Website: crate-barrel
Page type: payment
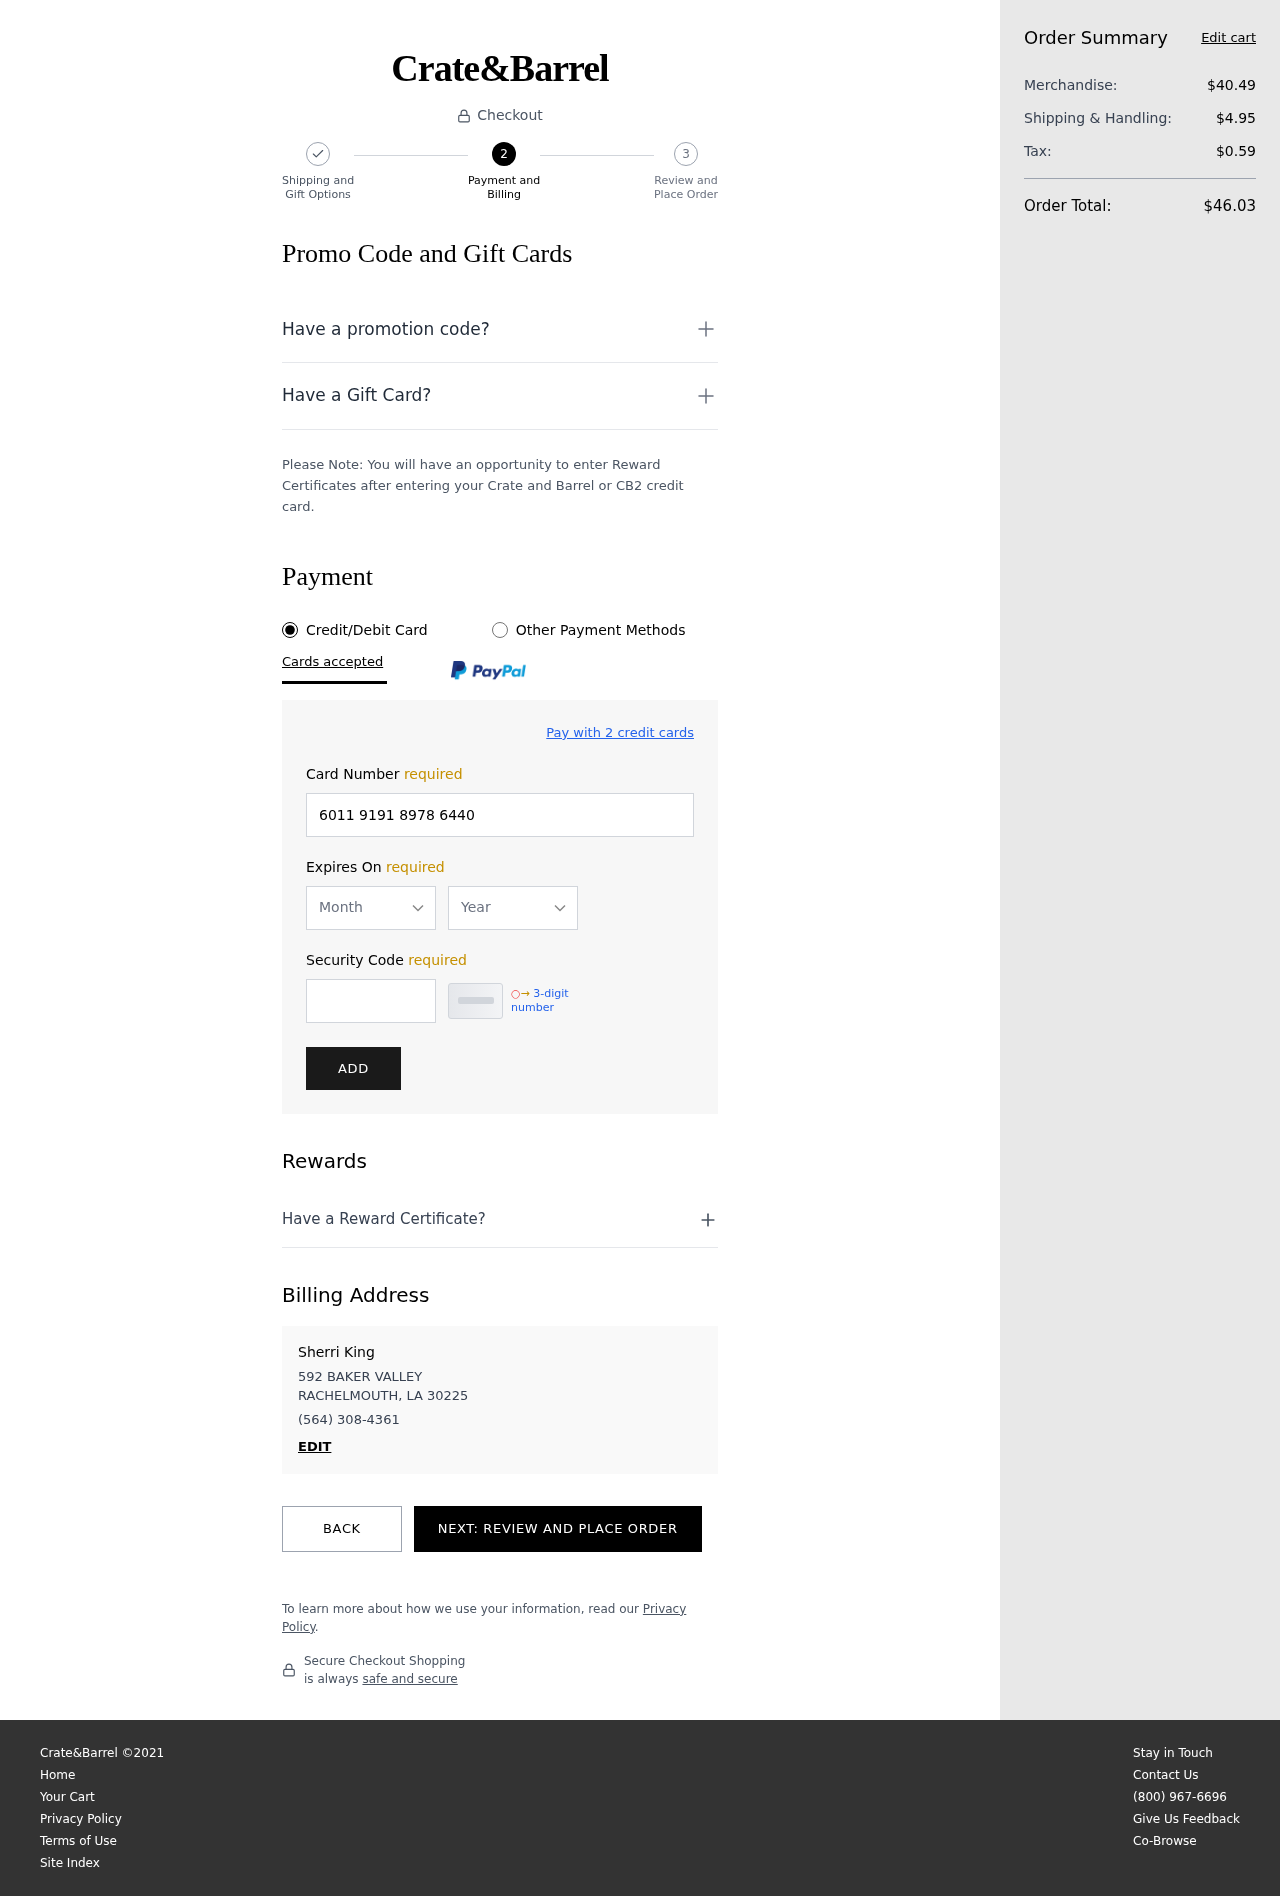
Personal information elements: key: PII_CARD_EXPIRY_MONTH
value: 10
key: PII_CARD_EXPIRY_YEAR
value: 30
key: PII_CITY_STATE_ZIP
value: RACHELMOUTH, LA 30225
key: PII_FULLNAME
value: Sherri King
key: PII_PHONE
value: (564) 308-4361
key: PII_STREET
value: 592 BAKER VALLEY
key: PII_CARD_NUMBER
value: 6011 9191 8978 6440
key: PII_CARD_CVV
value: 252
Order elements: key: ORDER_SUBTOTAL
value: $40.49
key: ORDER_SHIPPING_COST
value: $4.95
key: ORDER_TAX
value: $0.59
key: ORDER_TOTAL
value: $46.03